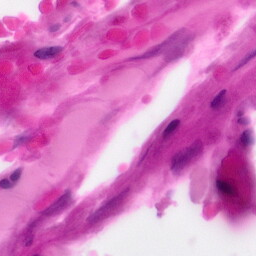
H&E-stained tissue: Pancreatic